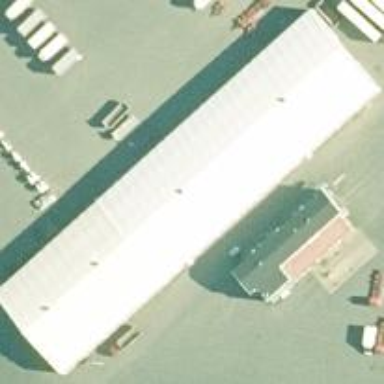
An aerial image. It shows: Warehouse.